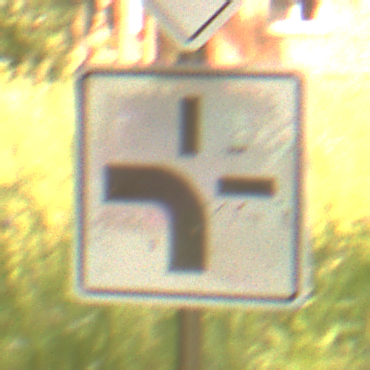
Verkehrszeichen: VerlaufVorfahrtsstrasse1
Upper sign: Vorfahrtsstrasse
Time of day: Midday
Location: Outdoor (Nature)
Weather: PartlyCloudy
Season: NotSpecified
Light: Natural